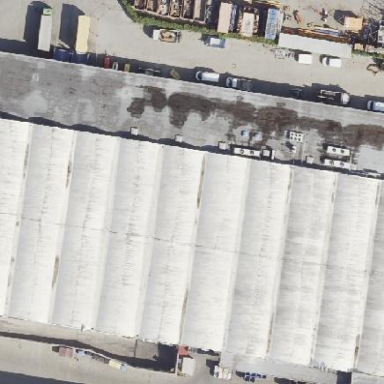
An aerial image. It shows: Industrial building.